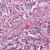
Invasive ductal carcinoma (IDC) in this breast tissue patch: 1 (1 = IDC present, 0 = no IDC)